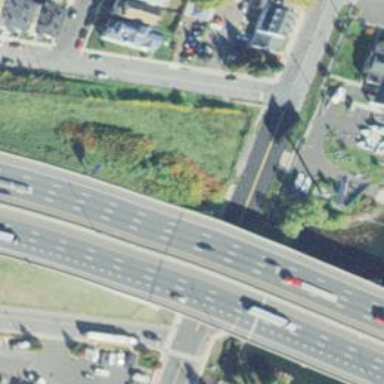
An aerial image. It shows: Asphalt bridge over motorway.